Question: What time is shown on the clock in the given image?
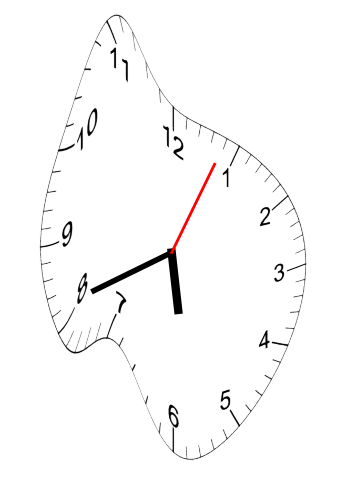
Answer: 05:41:04